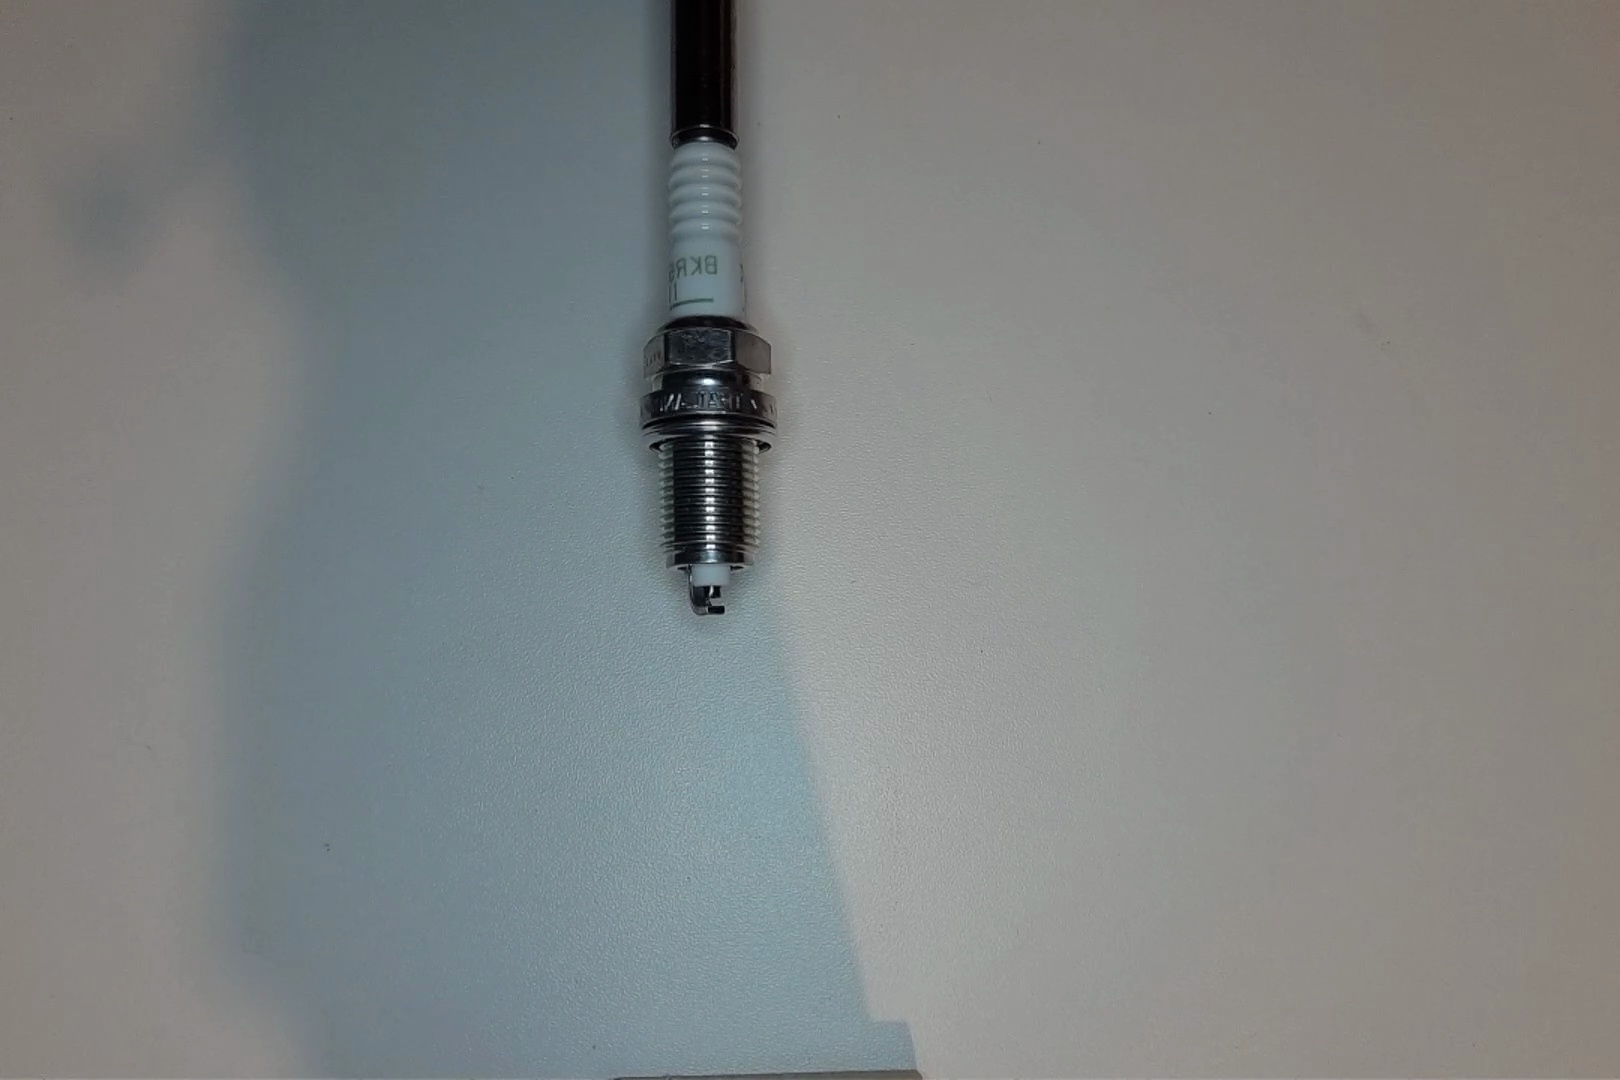
Label: normal